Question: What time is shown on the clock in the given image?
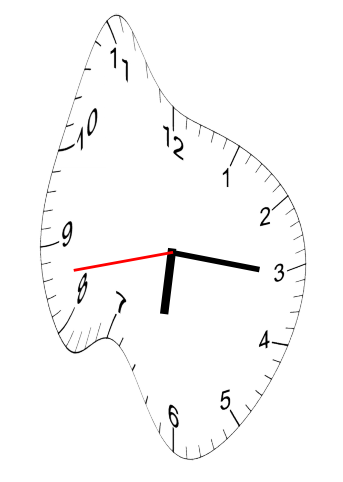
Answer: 06:15:43